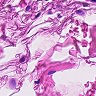
Metastatic tissue present: no